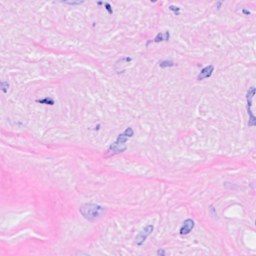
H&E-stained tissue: Breast